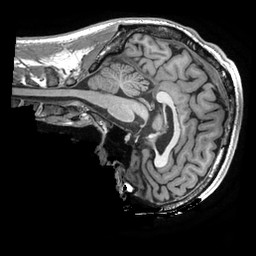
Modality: T1w
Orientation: sagittal
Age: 34
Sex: male
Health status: healthy
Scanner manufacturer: ge